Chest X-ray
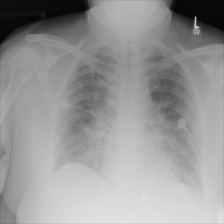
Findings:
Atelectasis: negative
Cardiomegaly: negative
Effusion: negative
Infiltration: negative
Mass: negative
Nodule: negative
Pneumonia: negative
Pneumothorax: negative
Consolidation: negative
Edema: positive
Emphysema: negative
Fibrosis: negative
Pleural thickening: negative
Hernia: negative